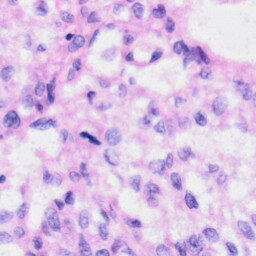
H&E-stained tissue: Liver